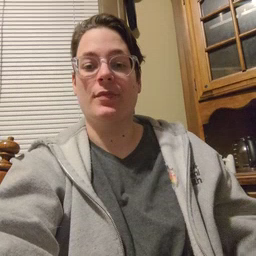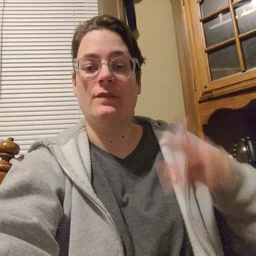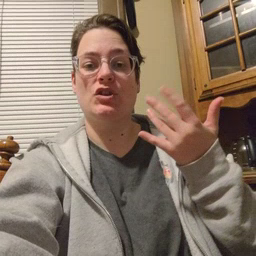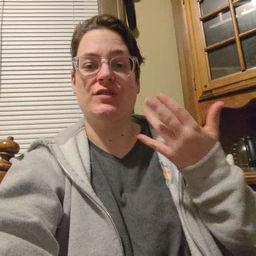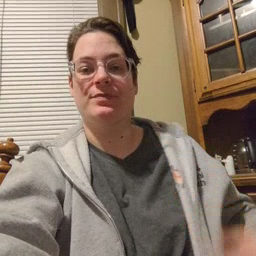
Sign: finger